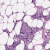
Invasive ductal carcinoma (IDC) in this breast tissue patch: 1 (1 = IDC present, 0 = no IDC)